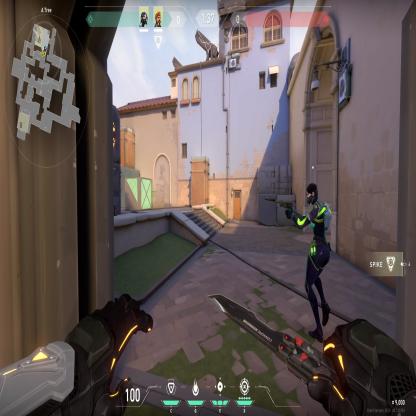
Label: teammate